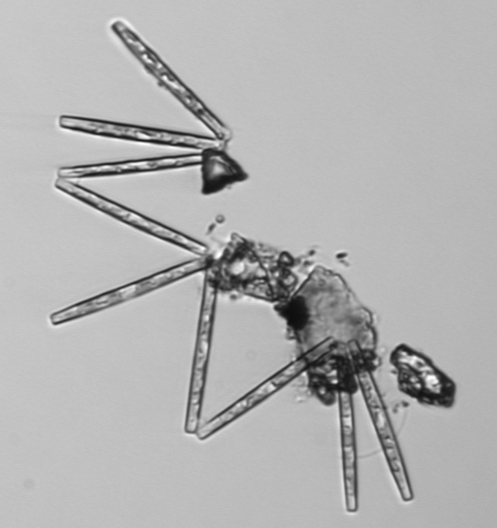
Label: Thalassionema